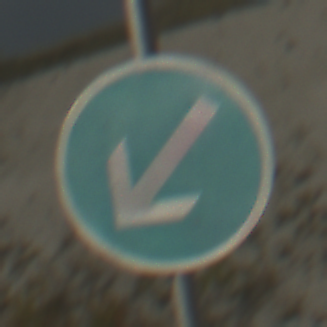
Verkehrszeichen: VorgeschriebeneVorbeifahrtLinks
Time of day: MorningAfternoon
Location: Outdoor (Beach)
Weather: PartlyCloudy
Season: NotSpecified
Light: Natural